Interaction volume radius: 5 \u00c5
Interaction volume height: 15 \u00c5
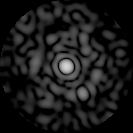
Disorder parameter: 0.8283